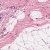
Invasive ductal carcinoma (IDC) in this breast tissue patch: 0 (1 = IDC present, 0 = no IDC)